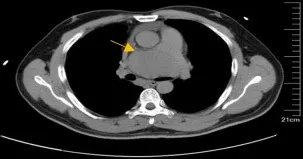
Preparative computed tomography scan of the chest showing in the anterior mediastinum. (B) Lateral view of 3-D computerized tomography showing the mass between aortic arch and pulmonary artery.
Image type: radiology (ct)